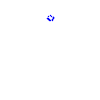
Particle: proton